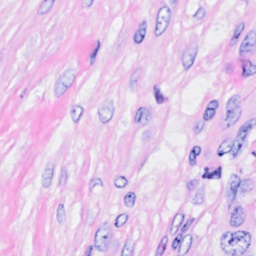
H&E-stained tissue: Breast